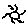
Label: sun